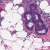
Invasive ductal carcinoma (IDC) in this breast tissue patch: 1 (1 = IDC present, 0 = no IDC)